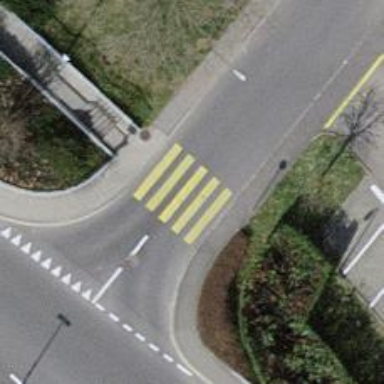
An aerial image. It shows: Zebra crossing on the road.